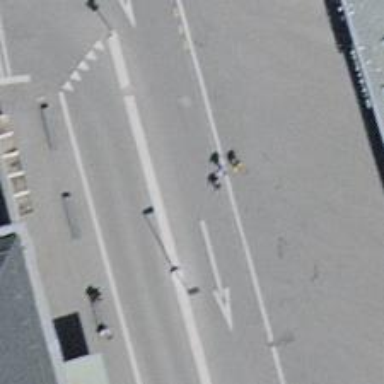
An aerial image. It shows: Asphalt road in living street.